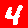
Digit: 4